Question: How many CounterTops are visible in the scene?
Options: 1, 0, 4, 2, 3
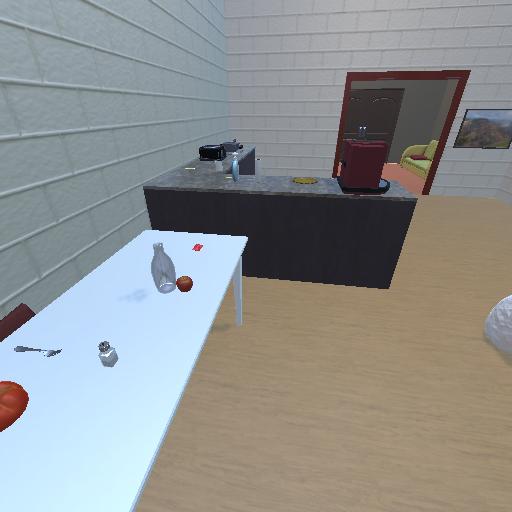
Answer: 1